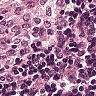
Metastatic tissue present: no